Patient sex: F
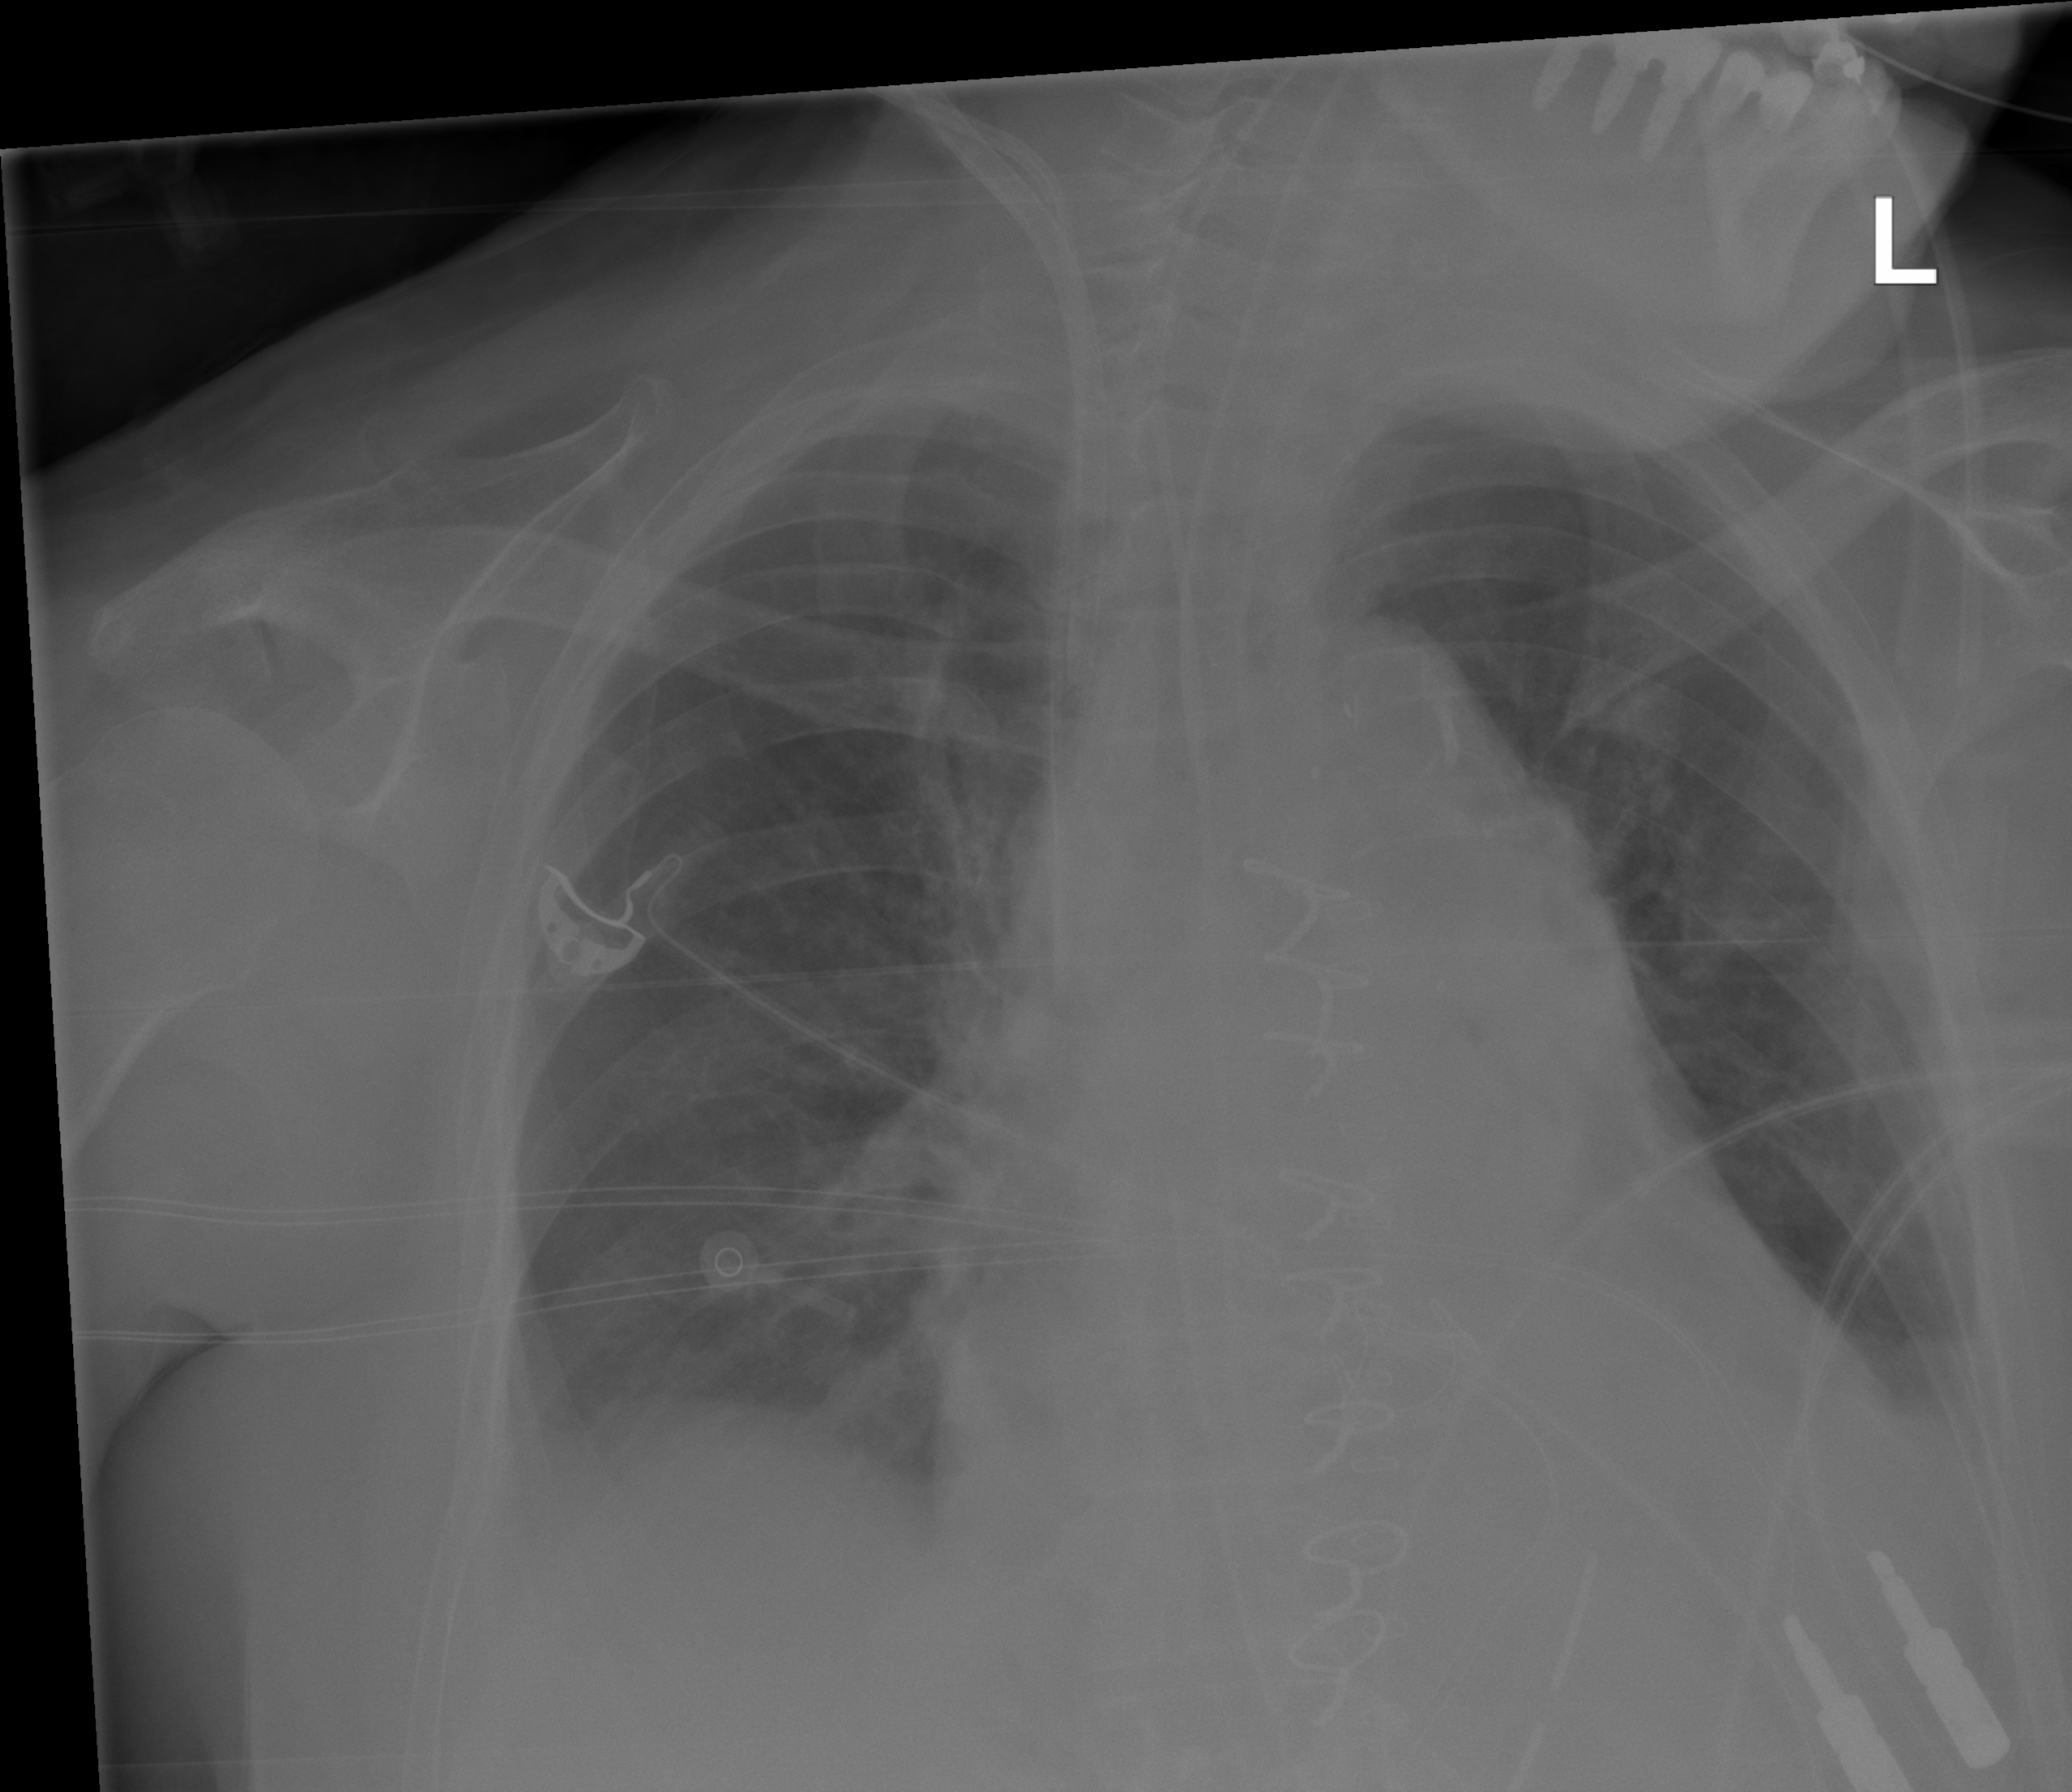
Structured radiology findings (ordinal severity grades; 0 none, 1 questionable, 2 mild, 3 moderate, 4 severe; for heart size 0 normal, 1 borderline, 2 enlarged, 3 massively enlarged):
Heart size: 1
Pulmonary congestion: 1
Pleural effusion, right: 2
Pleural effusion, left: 2
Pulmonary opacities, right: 0
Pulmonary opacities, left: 0
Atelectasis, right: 2
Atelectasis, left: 1